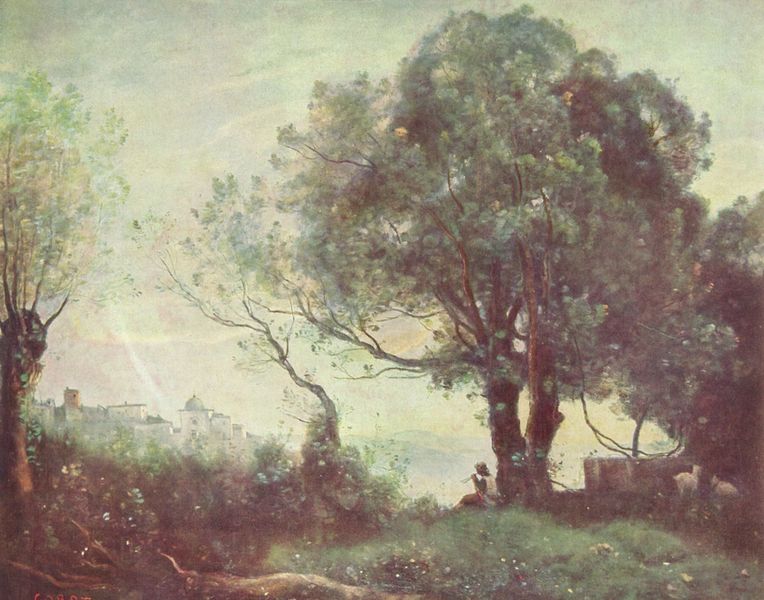
Titel: Landschaft Castelgandolfo
Künstler: Jean Baptiste Camille Corot
Standort: Paris
Institution: Musée du Louvre
Schlagwörter: baum, berg, blau, blätter, dunkel, gemälde, himmel, laub, mann, schatten, weiß, wolken, aquarell, baumstämme, bäume, gelb, grün, impressionismus, landschaft, mädchen, ocker, sitzen, stadt, äste, blume, blumen, braun, fenster, frau, grau, hell, hintergrund, hut, licht, schwarz, blüten, dach, gebäude, gras, haus, rasen, rot, schloss, weg, wiese, wolke, beige, rock, blass, mensch, stein, bild, öl, ast, baumstamm, einsamkeit, feld, ferne, häuser, hügel, morgen, natur, stamm, weide, weite, wind, zweige, büsche, gebüsch, sonne, land, figur, kind, musik, pflanzen, tal, wald, brunnen, pferd, turm, garten, bewegt, sommer, ruhe, ort, spieler, dorf, dächer, mauer, dunst, gelände, lila, nebel, vegetation, idylle, picknick, rast, kuppel, stille, romantik, luft, staffage, sturm, pfeife, sitzt, spielerin, junge, verträumt, liegend, baumkrone, frühling, unscharf, panorama, reste, ruine, schaf, knabe, burg, weiden, kuppeln, wurzel, lichtung, traum, weißes gewand, mythologie, schimmel, flöte, verschwommen, wurzeln, fernweh, romantisch, wanderer, pan, blattwerk, stall, siedlung, eiche, lichtquelle, himel, kulisse, freundlich, gegenlicht, schafe, hirte, hüten, schäfer, ausruhen, weise, umgefallen, flötenspiel, flötenspieler, hirtenjunge, ziegen, fuhrwerk, hausdach, trompete, schwary, menshc, nebelschwaden, toter baum, wiede, solitär, bamstamm, lichtdurchflutet, ovid, verblasst, dunekl, kopfweide, landschaf, baumpaar, hirtenstück, flötenspielerin, alte bäume, toter baum#, heimweh, hillel, verblass, weißes gewqand, wined, bilt, liicht, flötenspieler unter baum italien bukolisch